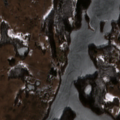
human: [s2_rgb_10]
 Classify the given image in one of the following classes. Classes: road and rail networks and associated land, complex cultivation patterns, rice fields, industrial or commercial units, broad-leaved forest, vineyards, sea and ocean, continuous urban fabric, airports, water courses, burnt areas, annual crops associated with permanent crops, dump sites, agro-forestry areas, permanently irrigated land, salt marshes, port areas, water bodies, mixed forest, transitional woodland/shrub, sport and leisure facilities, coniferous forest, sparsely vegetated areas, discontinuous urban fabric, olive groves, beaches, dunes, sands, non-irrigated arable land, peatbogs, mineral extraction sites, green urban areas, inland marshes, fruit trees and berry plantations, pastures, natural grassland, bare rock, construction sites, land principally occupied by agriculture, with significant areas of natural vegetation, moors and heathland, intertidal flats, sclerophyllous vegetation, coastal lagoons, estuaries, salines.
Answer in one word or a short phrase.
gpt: pastures, land principally occupied by agriculture, with significant areas of natural vegetation, broad-leaved forest, mixed forest, water bodies